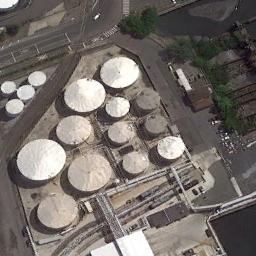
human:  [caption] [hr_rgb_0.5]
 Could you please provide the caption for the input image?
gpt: There are many neatly arranged storage tanks and many pipelines in the factory .

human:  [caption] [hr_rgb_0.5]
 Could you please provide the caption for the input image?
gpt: There are two identical storage tanks beside a white house .

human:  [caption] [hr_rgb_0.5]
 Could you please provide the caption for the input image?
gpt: There are some white storage tanks on the bare land next to some trees .

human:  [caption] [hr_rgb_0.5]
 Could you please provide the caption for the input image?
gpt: There are many storage tanks of different sizes .

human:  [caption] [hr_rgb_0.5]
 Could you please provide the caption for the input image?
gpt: There are some storage tanks of different sizes .